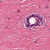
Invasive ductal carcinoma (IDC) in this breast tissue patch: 0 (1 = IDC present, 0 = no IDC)